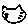
Label: cat